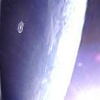
Label: sunburn